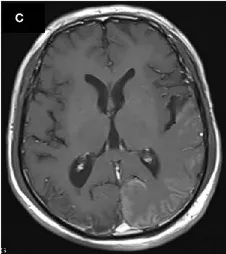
MRI performed 10 days after onset of the second prolonged attack. With gyriform enhancement.
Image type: radiology (mri)